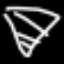
Label: diamond